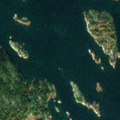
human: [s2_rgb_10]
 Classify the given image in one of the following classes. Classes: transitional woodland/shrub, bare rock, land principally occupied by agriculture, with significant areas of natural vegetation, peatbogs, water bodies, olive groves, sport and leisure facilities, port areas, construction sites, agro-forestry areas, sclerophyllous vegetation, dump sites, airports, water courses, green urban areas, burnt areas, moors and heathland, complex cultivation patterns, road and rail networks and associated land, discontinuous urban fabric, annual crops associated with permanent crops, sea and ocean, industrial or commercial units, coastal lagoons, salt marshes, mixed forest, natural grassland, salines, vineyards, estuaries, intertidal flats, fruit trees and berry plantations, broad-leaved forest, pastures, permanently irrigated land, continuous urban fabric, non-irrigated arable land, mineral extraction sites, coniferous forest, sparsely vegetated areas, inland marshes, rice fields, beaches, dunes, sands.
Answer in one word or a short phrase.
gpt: mixed forest, sea and ocean